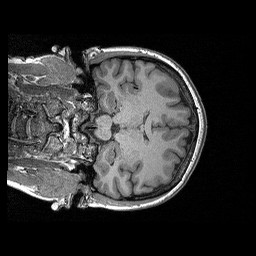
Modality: T1w
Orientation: coronal
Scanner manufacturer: siemens
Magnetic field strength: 3 T
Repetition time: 2.3 s
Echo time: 0.00298 s